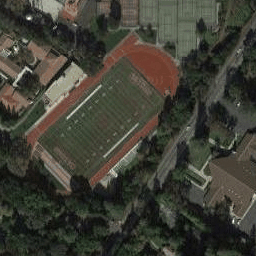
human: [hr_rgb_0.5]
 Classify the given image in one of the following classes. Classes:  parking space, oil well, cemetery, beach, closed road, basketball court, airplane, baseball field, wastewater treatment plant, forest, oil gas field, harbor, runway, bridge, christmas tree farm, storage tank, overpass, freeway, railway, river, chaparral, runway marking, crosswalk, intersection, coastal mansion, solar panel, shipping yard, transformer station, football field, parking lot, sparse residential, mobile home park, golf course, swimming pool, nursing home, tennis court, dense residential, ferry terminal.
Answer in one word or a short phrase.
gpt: football field